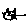
Label: cat